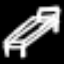
Label: bed